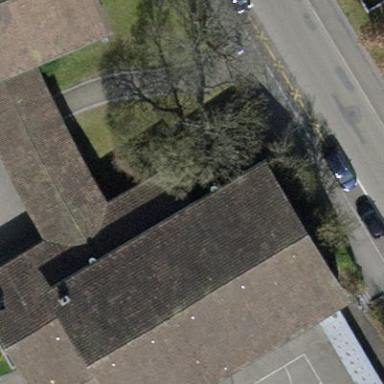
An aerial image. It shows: Sports hall with gabled roof.